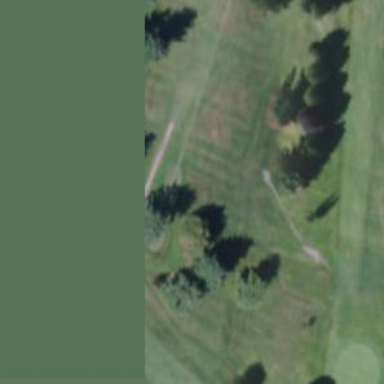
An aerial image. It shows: Golf tee.